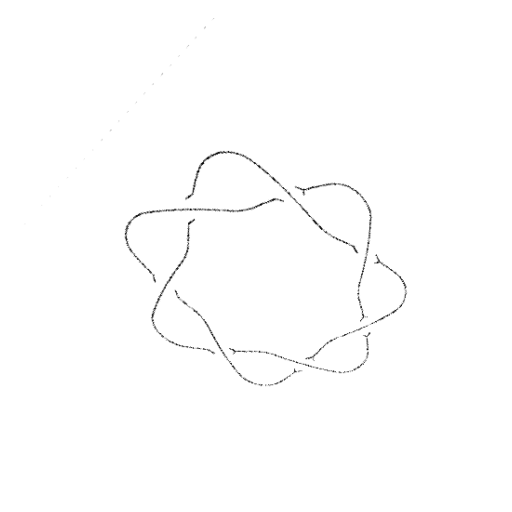
Crossing number: 7